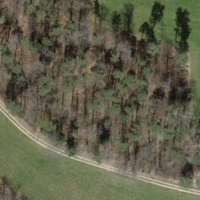
EUNIS habitat code: 41
Species observed at this site:
Gomphocerippus rufus